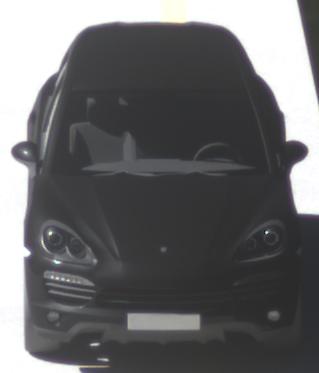
Make: Porsche
Model: Cayenne
Detailed model: Cayenne (958)
Model produced from: 2010/05
Model produced until: 2014/07
Doors: 5
Color: black
Road condition: dry road
Daytime: midday
Contrast: high contrast